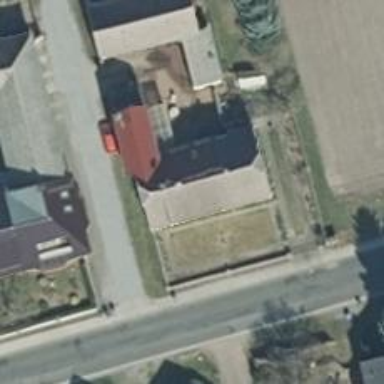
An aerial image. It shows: Simple house.